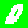
Digit: 0